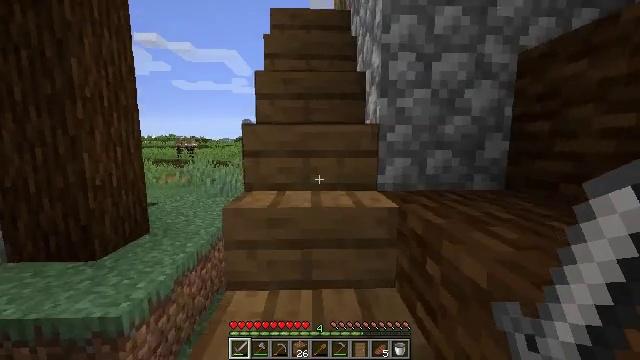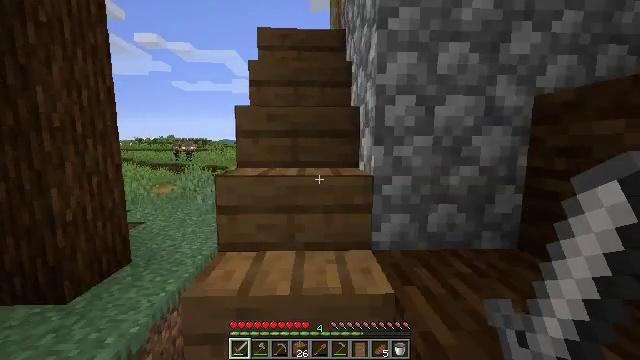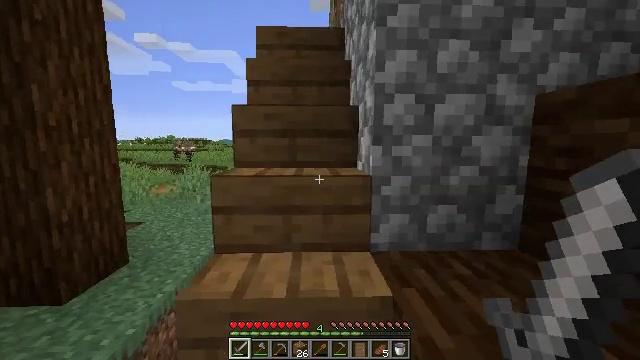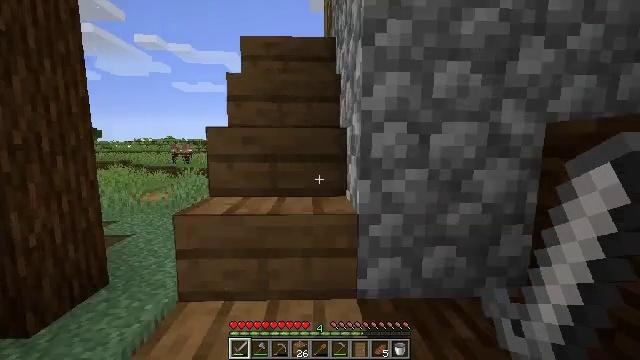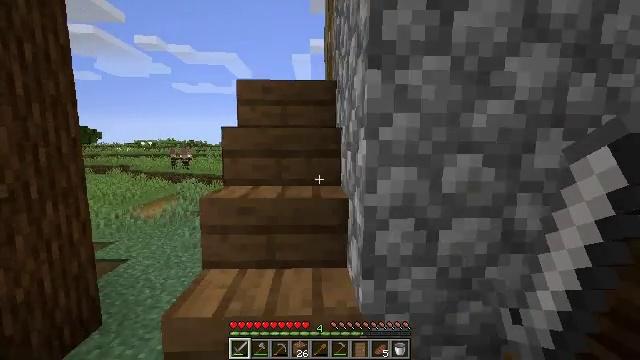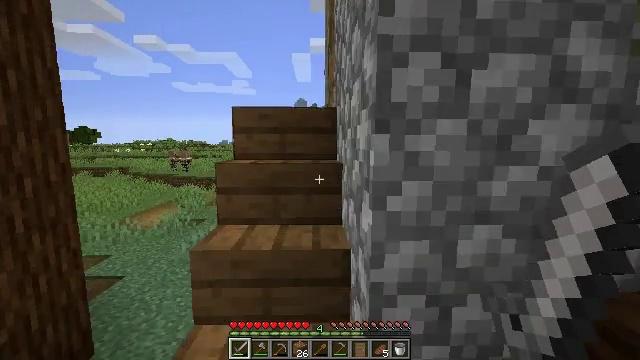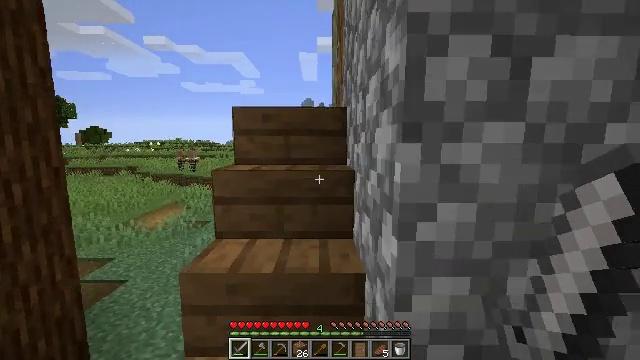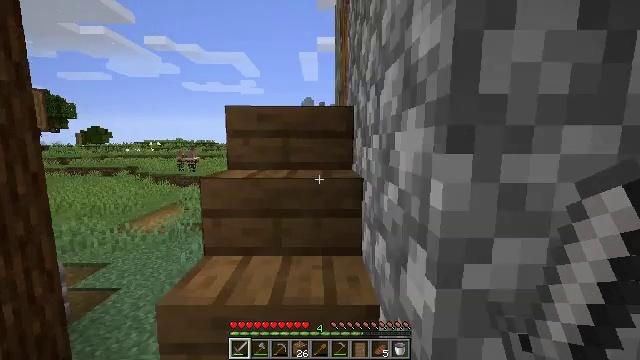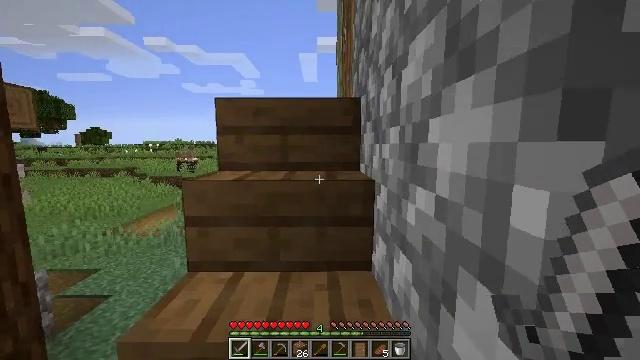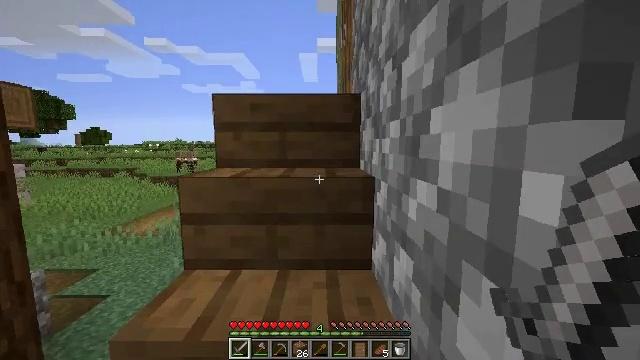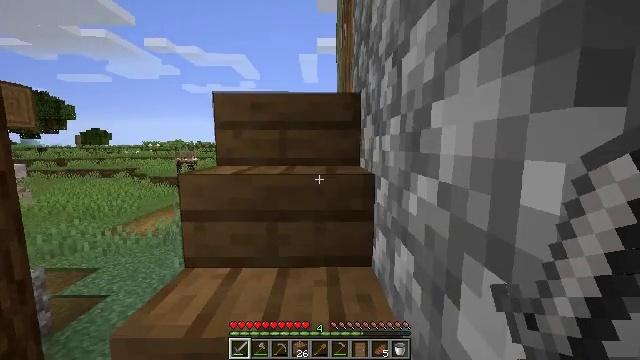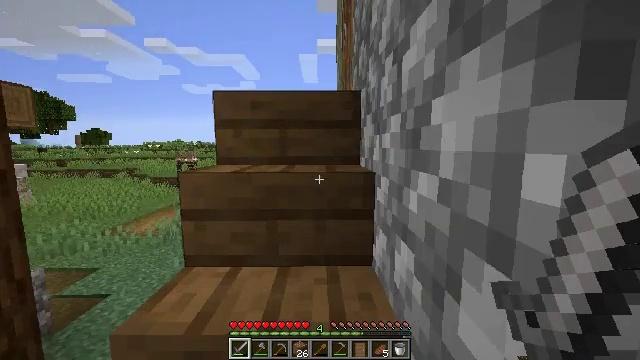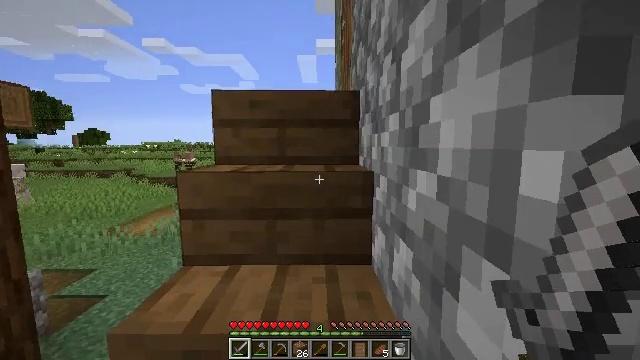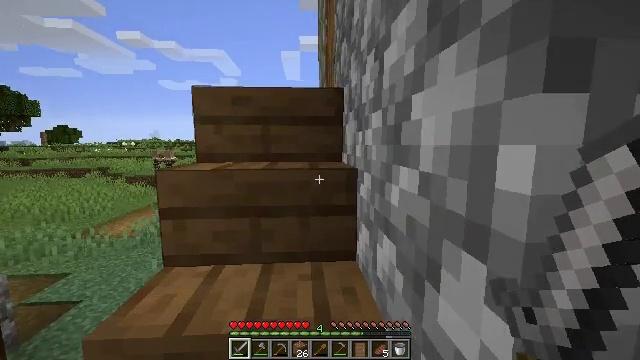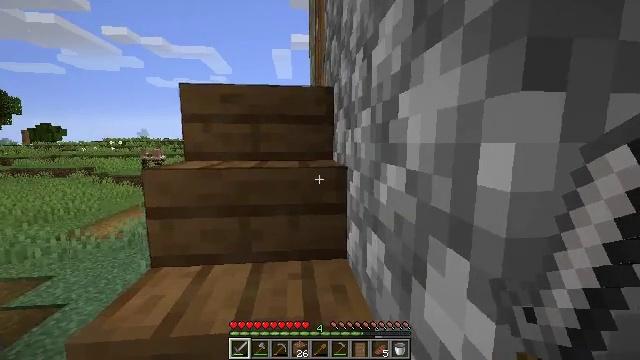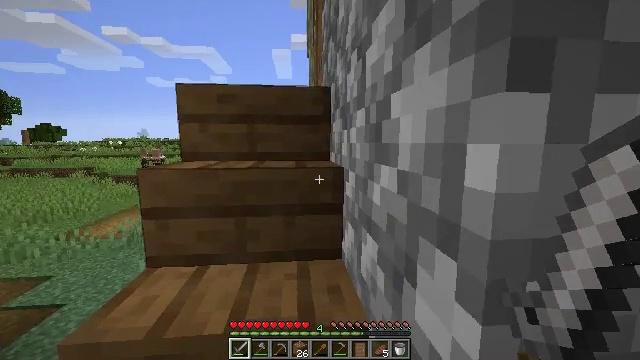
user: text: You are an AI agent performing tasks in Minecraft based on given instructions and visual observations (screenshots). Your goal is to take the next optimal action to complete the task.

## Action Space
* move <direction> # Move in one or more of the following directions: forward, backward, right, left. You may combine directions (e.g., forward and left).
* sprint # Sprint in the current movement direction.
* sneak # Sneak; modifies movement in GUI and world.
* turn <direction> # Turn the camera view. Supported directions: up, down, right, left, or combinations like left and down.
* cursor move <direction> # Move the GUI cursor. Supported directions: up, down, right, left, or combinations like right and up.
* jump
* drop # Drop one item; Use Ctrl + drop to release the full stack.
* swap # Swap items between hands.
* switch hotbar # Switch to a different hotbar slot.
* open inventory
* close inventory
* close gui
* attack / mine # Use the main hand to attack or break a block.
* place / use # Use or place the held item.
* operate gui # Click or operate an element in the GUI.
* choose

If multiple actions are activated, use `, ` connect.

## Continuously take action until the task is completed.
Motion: motion action
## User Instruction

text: Break the spruce door to remove it.
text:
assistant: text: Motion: move forward and move right
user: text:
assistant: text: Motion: move forward and move right
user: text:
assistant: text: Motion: move forward and move right
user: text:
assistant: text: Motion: move forward
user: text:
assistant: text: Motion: move forward
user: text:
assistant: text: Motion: move forward, turn left
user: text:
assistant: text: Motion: move forward
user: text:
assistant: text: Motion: move forward
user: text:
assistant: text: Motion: move forward
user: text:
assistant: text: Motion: move forward
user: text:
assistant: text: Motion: move forward
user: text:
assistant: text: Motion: move forward
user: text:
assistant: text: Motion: move forward, turn right
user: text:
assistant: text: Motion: move forward, turn right
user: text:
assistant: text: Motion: move forward
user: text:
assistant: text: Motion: move forward and move left
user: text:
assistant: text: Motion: move forward and move left
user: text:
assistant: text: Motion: move forward and move left
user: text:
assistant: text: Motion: move forward and move left
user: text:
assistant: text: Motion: move forward and move left
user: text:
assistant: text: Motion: move forward
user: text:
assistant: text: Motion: move forward, jump
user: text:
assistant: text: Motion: move forward, jump
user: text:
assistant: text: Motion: move forward, jump
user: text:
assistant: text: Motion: move forward, jump
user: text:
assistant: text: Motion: move forward
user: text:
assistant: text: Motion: move forward, turn right
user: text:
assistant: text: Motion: move forward
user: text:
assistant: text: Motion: move forward, turn right and down
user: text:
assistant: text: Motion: move forward, turn right and down